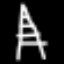
Label: The Eiffel Tower